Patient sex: M
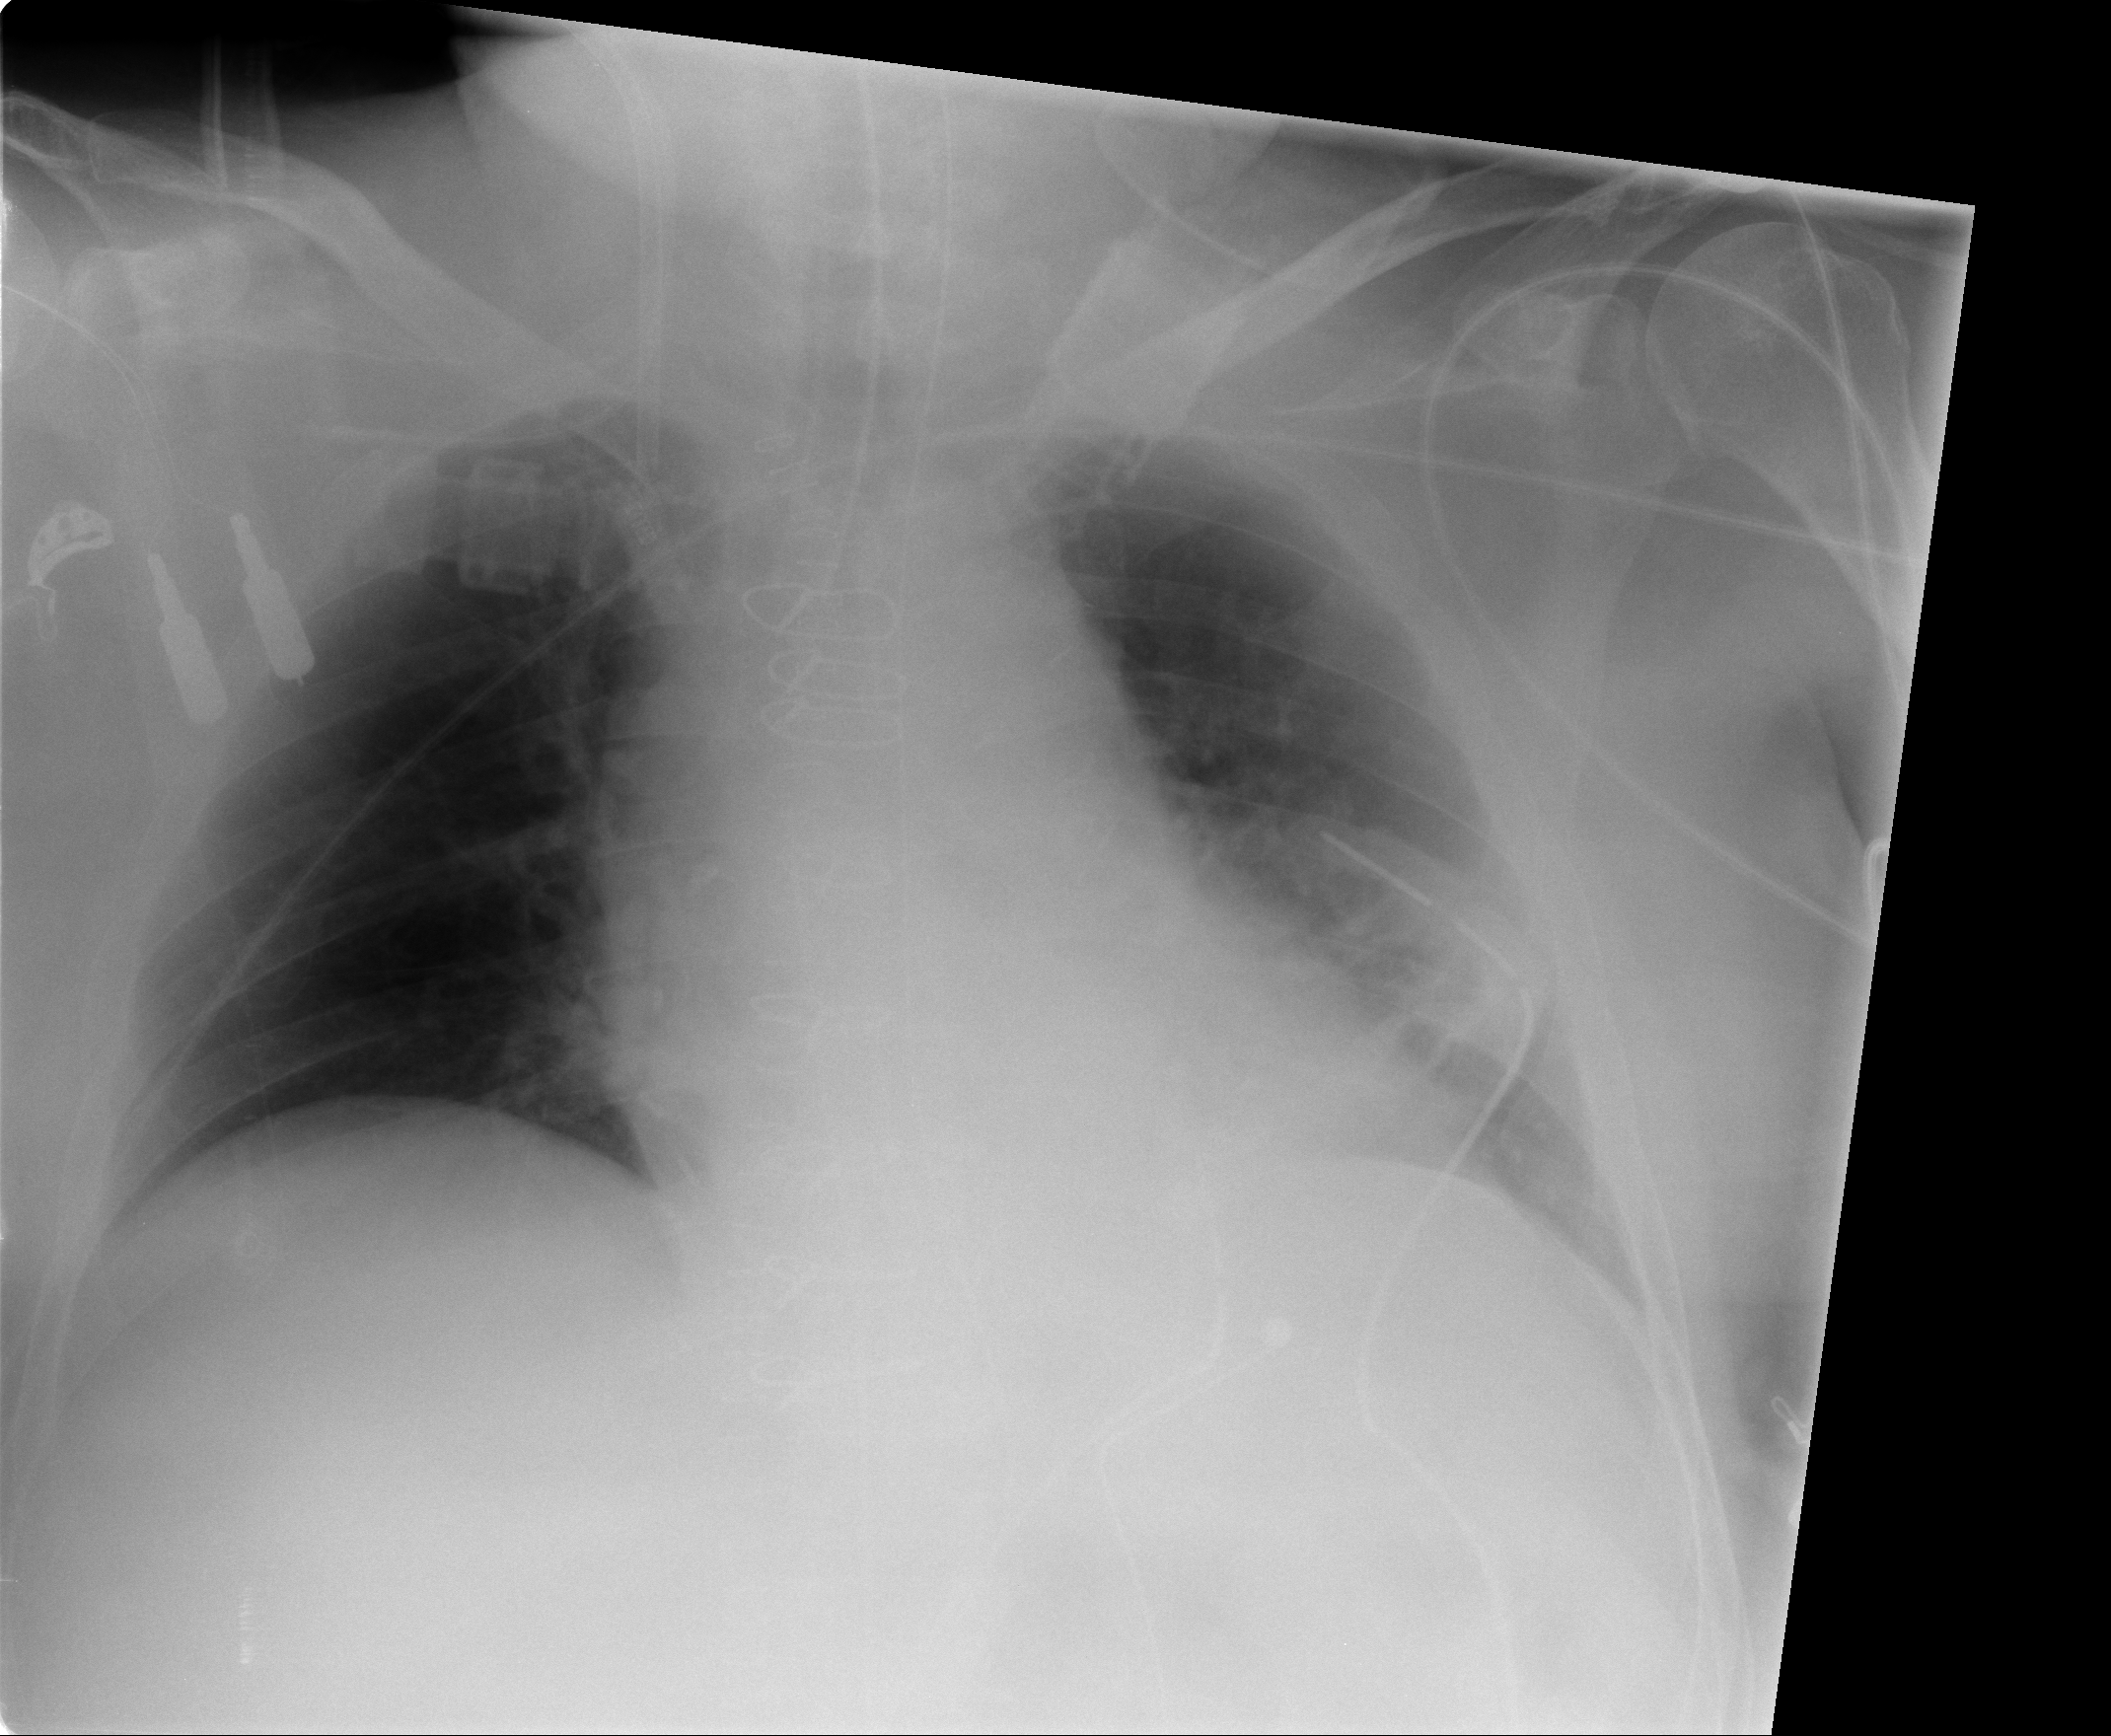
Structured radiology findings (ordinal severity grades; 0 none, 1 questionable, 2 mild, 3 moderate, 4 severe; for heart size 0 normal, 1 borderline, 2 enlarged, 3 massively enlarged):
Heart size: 2
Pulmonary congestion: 0
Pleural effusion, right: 0
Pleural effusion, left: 0
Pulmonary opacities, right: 0
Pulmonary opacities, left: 0
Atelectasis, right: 0
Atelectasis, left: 2